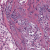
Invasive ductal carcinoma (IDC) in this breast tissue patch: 0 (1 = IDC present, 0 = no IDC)